Interaction volume radius: 5 \u00c5
Interaction volume height: 15 \u00c5
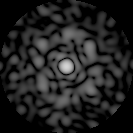
Disorder parameter: 0.7532